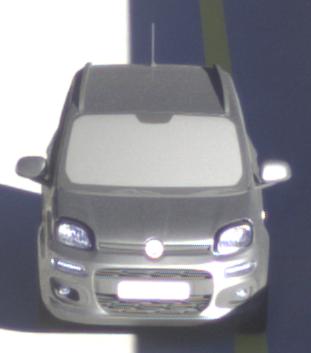
Make: Fiat
Model: Panda 1.2 8V
Detailed model: Panda (312)
Model produced from: 2013/02
Model produced until: 2013/12
Doors: 5
Color: gray
Road condition: dry road
Daytime: sunrise or sunset
Contrast: high contrast